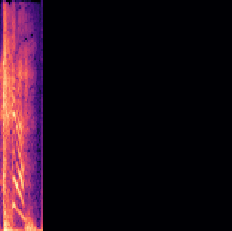
Sound class: Person sneeze